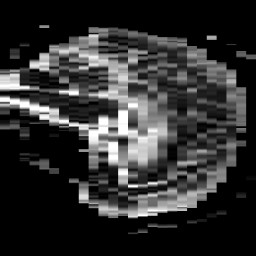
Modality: ADC
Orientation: sagittal
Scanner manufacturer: philips
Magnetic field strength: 3 T
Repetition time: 4.075 s
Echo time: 0.05949 s